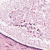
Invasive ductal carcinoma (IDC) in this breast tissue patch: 0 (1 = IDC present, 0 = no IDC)